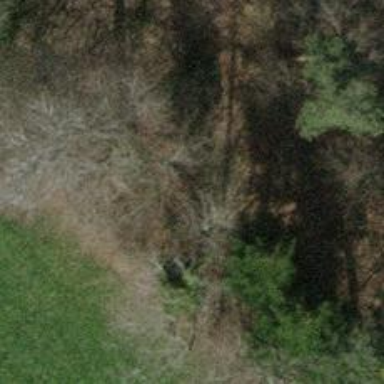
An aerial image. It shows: Ground path.